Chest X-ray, PA view. Patient: 64 years old, sex F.
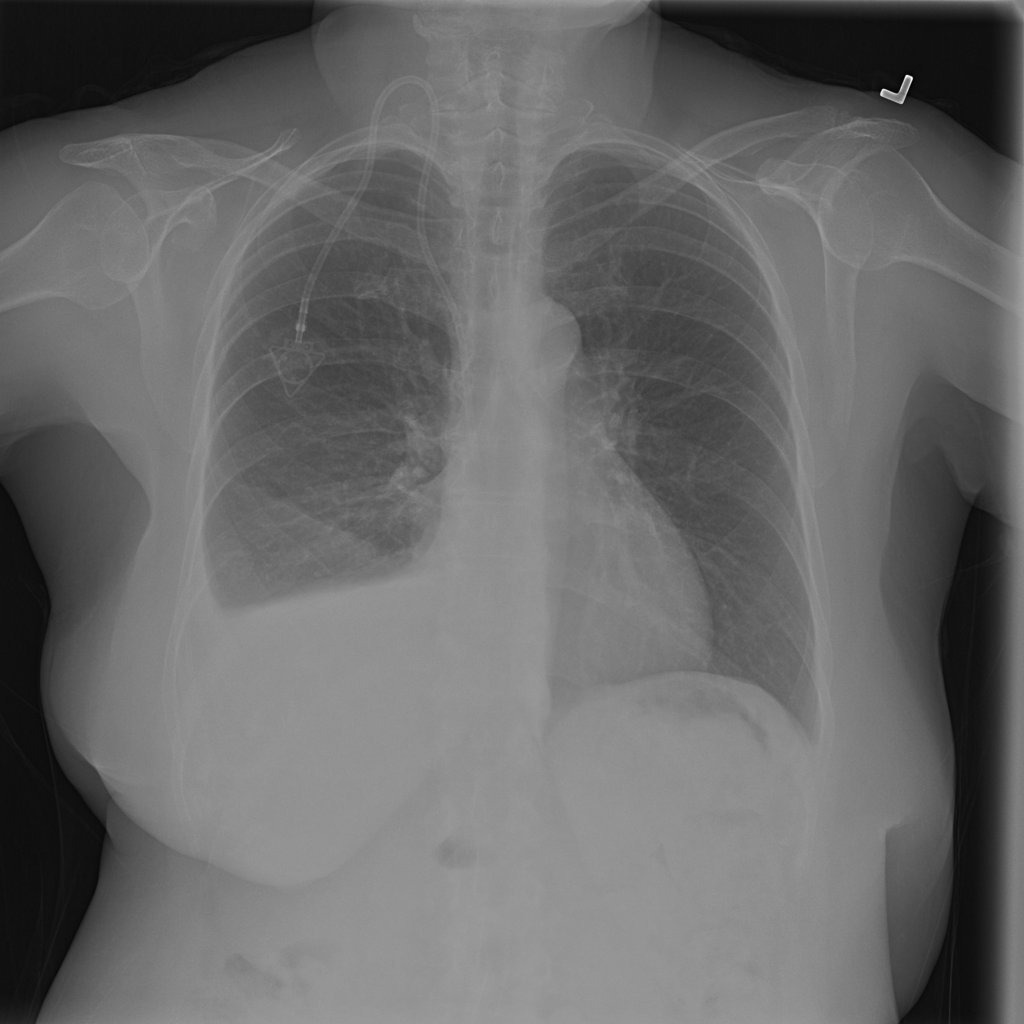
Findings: Atelectasis, Infiltration, Pleural_Thickening